Interaction volume radius: 10 \u00c5
Interaction volume height: 10 \u00c5
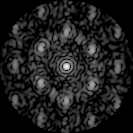
Disorder parameter: 0.5856